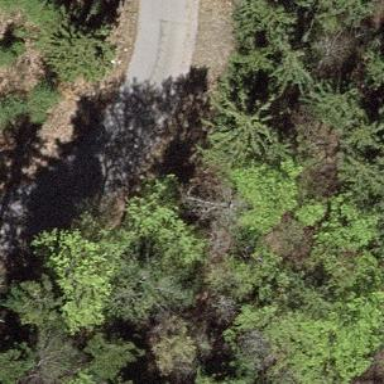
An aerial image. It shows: Unclassified asphalt road with grade1 tracktype.